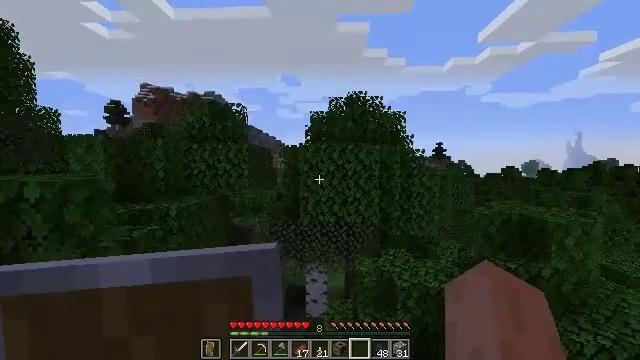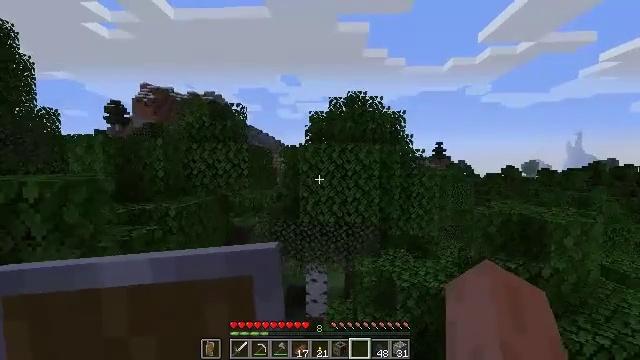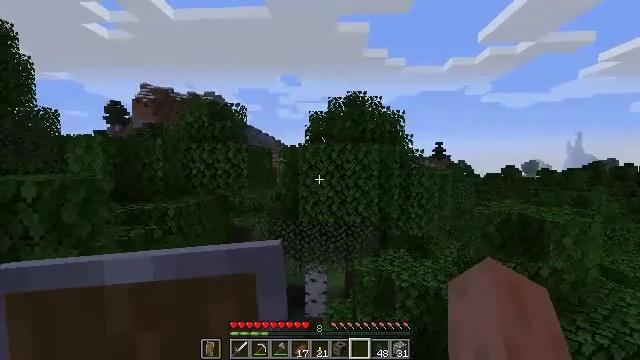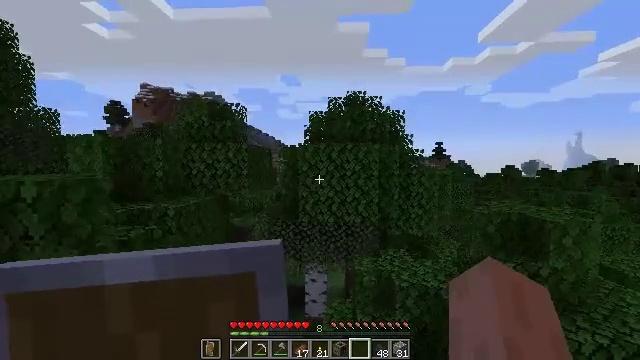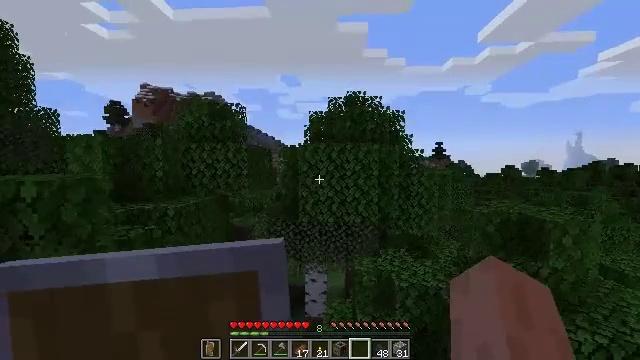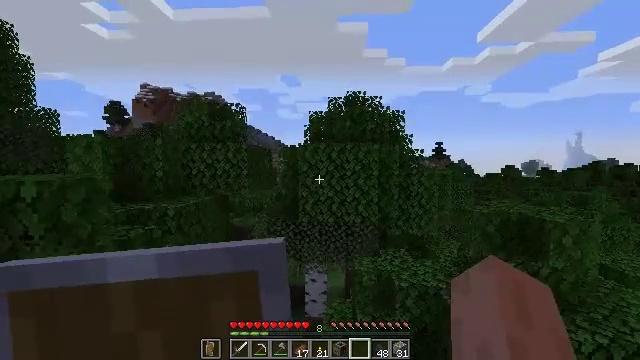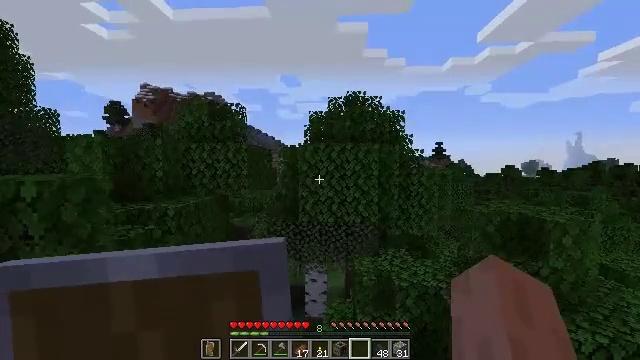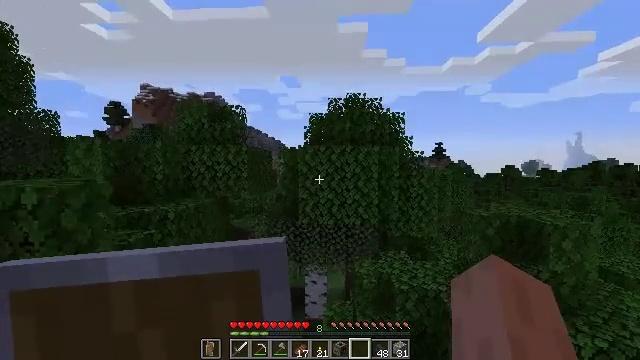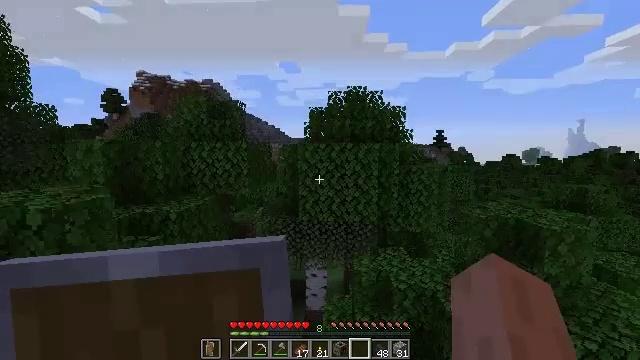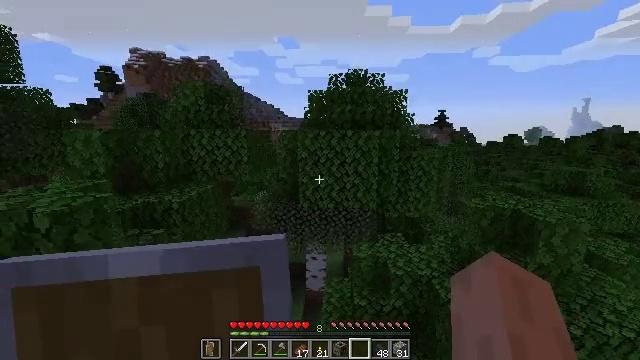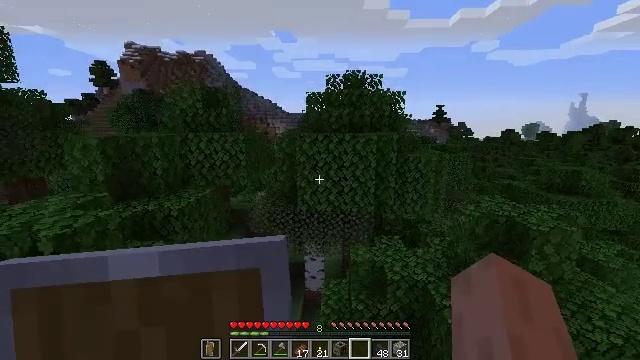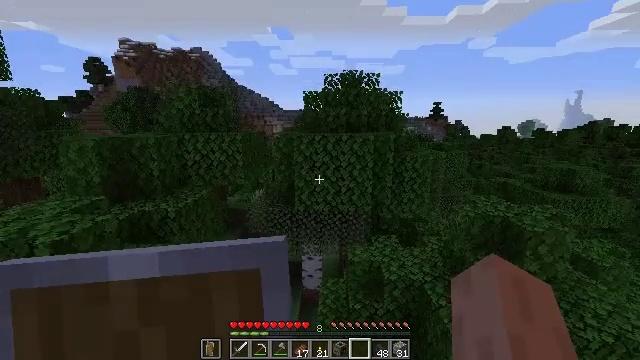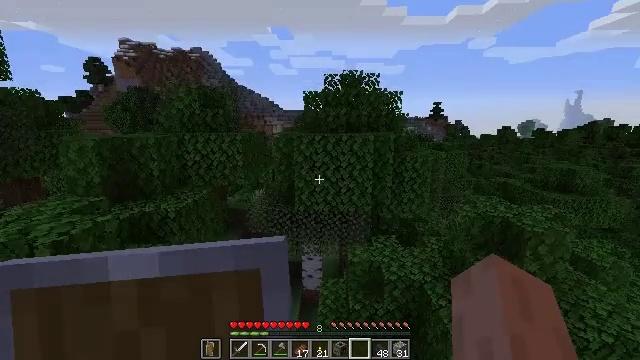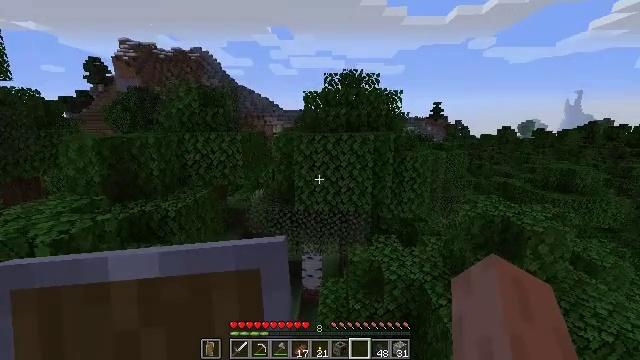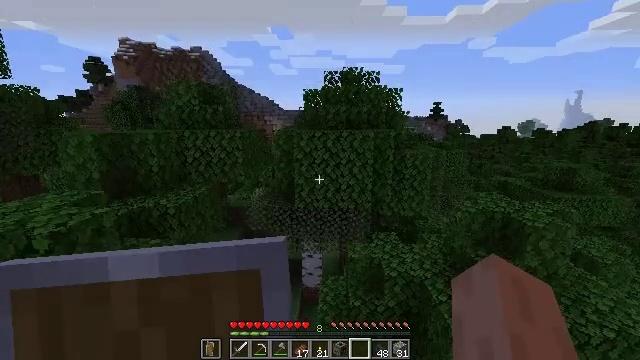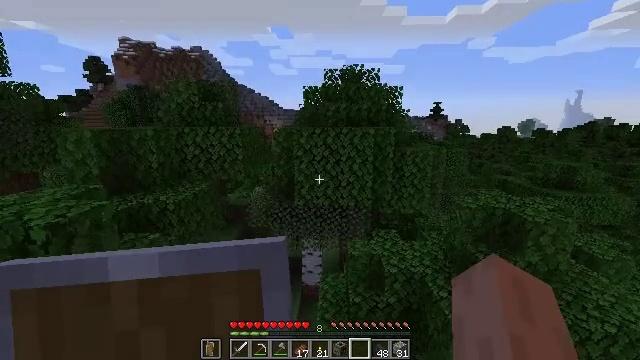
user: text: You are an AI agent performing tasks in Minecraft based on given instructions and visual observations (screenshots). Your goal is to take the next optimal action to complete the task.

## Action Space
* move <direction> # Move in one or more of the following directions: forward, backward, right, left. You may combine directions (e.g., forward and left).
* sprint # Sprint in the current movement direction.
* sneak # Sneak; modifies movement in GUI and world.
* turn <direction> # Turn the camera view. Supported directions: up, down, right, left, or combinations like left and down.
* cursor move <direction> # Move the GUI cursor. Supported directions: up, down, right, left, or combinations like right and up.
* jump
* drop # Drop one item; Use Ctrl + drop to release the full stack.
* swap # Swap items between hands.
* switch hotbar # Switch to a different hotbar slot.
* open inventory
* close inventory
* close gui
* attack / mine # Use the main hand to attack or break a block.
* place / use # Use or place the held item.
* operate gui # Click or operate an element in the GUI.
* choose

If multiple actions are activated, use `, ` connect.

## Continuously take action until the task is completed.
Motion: motion action
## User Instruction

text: Gather the pink bed into your inventory.
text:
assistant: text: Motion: no_op
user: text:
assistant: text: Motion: no_op
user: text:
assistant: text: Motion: no_op
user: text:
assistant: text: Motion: no_op
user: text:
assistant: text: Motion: no_op
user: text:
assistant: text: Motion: no_op
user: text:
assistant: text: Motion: jump
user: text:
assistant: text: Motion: turn down, jump
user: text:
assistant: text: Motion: turn down, jump
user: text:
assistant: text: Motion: turn down, jump
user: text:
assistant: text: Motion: jump
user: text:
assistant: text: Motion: jump
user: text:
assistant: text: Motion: jump
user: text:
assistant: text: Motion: jump
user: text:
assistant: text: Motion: jump
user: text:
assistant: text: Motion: no_op
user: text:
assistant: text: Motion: move left
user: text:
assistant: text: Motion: move left
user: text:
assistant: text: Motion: move left
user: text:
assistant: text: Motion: move left, jump
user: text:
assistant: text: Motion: move left, jump
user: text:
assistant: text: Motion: jump
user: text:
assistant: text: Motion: jump
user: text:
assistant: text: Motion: jump
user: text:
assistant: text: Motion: jump
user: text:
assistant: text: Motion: jump
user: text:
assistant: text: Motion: jump
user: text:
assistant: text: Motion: jump
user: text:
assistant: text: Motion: jump
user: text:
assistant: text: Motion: jump